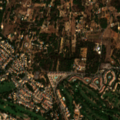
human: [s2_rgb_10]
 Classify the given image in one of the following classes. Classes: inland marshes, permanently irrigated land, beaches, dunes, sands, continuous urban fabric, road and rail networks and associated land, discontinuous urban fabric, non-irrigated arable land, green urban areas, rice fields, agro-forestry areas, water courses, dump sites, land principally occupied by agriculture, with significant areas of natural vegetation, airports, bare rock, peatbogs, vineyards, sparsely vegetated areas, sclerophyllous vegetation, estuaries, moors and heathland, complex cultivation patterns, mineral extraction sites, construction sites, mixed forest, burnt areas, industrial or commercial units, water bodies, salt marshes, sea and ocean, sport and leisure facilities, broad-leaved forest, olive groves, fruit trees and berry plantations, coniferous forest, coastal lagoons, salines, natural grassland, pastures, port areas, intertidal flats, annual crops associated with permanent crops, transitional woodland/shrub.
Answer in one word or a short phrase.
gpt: sport and leisure facilities, land principally occupied by agriculture, with significant areas of natural vegetation